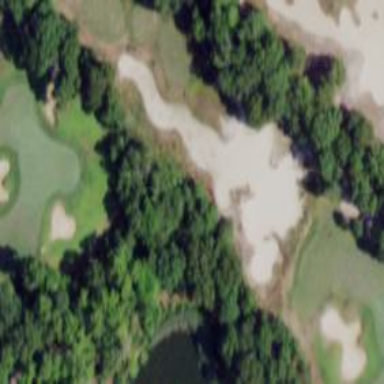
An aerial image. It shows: Golf bunker.